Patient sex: F
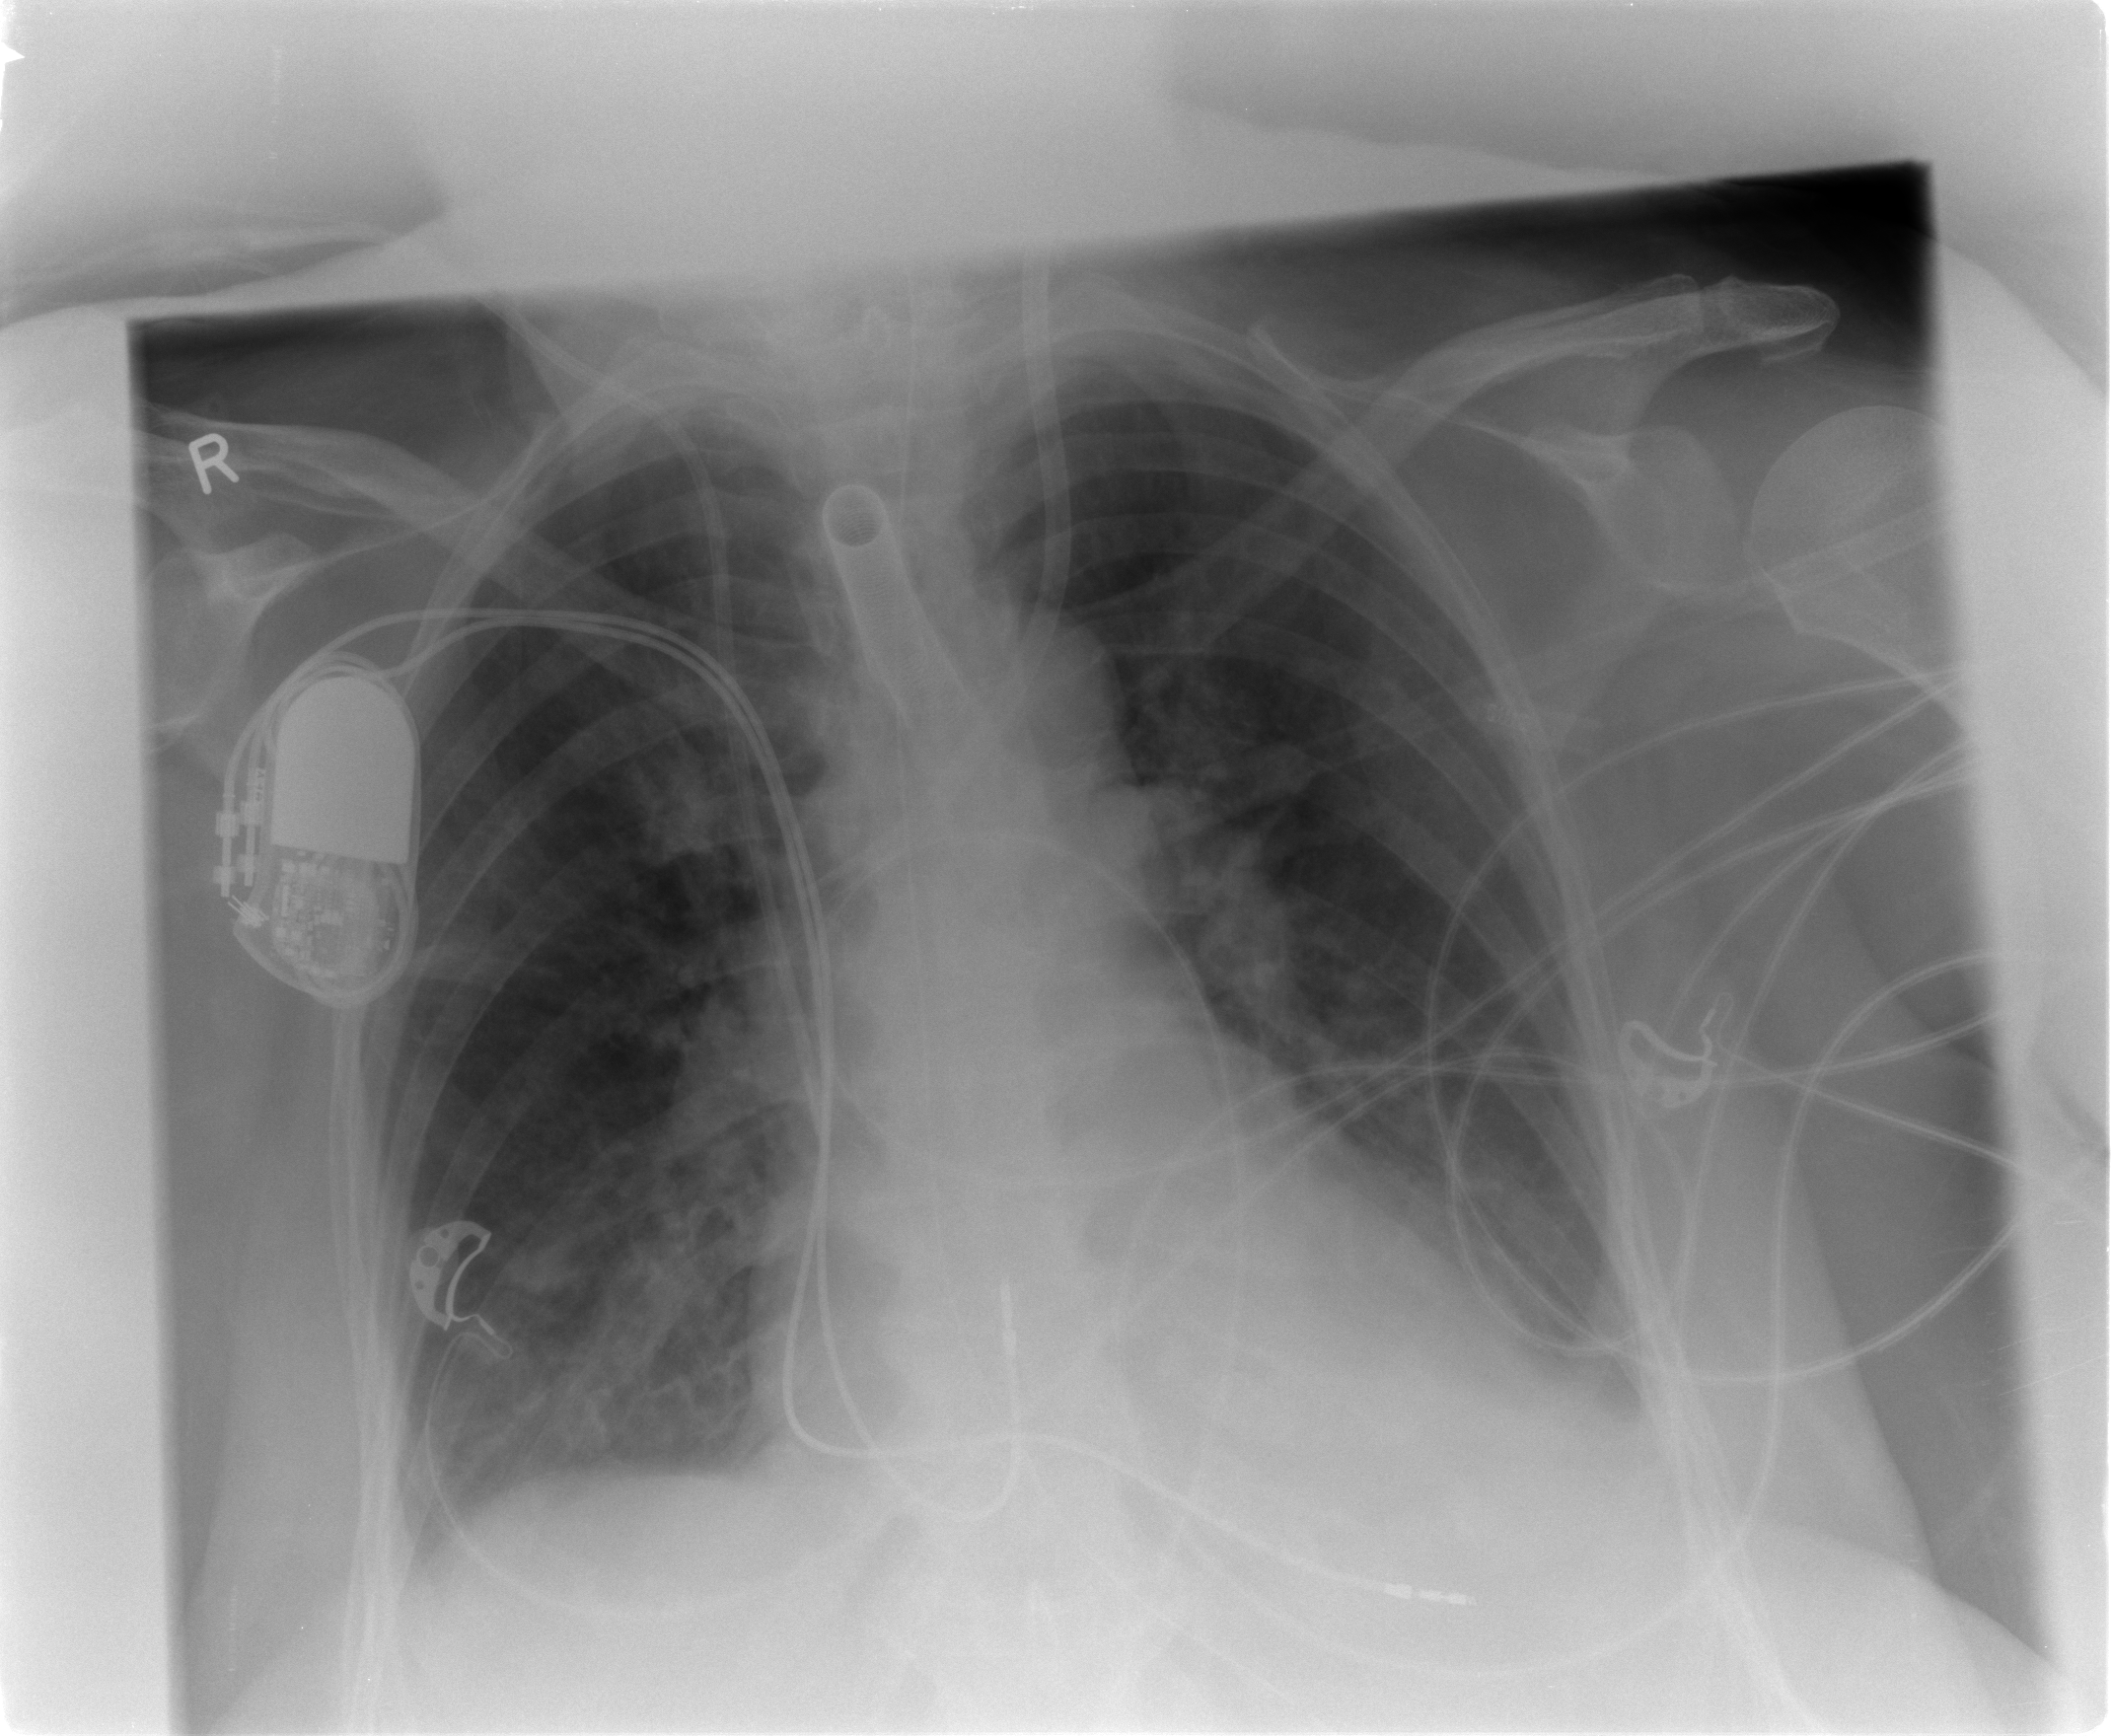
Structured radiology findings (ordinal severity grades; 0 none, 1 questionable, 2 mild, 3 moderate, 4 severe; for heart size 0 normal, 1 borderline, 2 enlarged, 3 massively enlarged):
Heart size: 2
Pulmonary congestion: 2
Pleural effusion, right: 1
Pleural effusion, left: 1
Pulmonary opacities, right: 2
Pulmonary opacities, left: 1
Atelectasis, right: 2
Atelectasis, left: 2